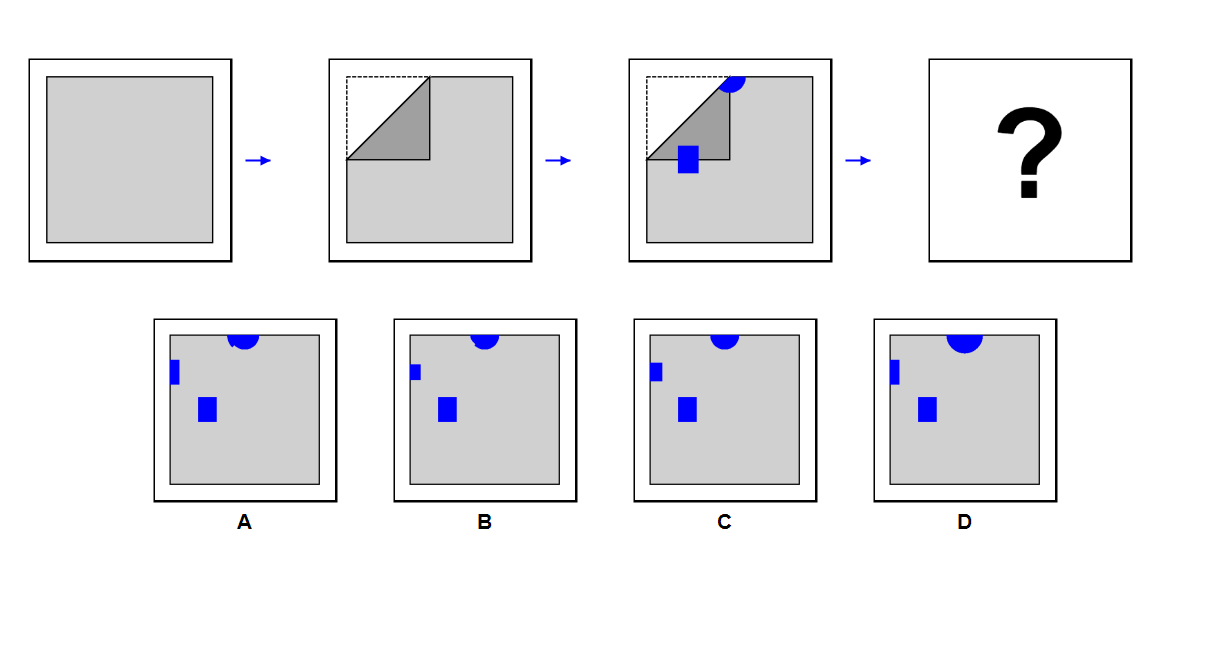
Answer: C